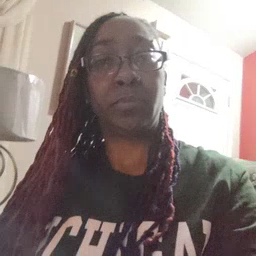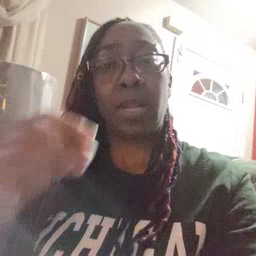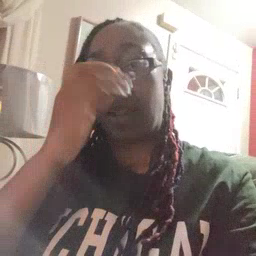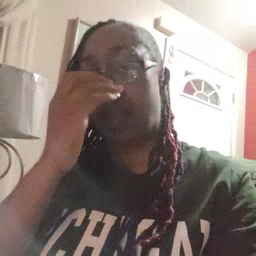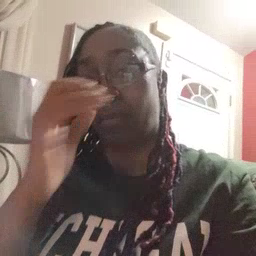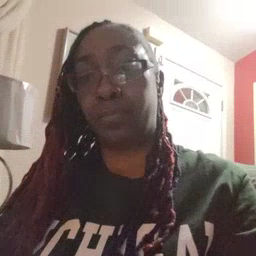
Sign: clown